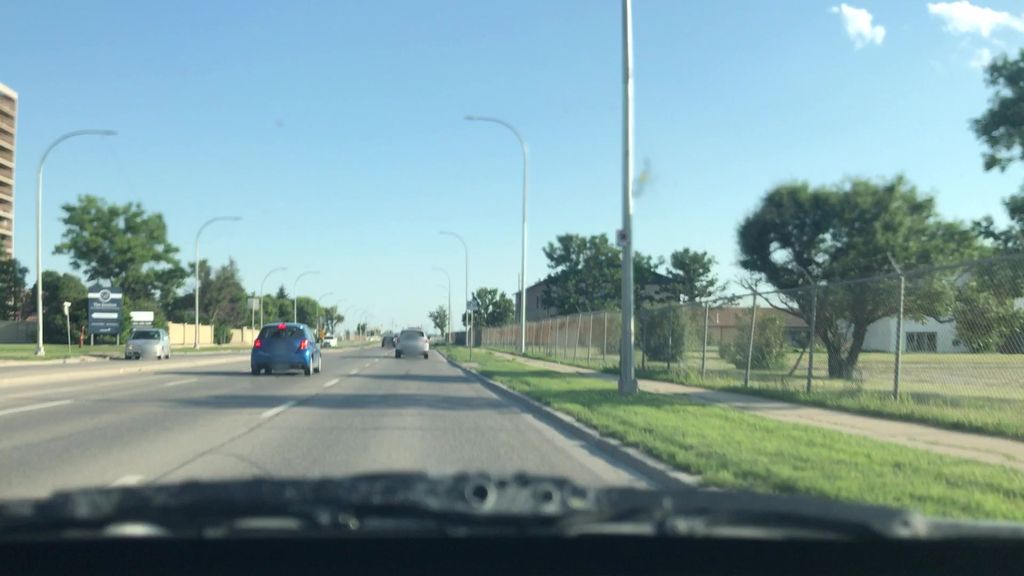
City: winnipeg